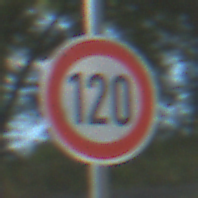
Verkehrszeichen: Geschwindigkeit120
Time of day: MorningAfternoon
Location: Outdoor (Nature)
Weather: PartlyCloudy
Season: NotSpecified
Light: Natural